Question: I've been setting up Continuous integration, and deployment in Team Foundation Server Online. When VSTSreleases the build to the DEV server (with the IIS Deployment template) the wrong project is being released.
The image below shows the project structure in my solution (asp.net core). I just need to deploy the WebApp.Web.MVC project which has dependencies on several other projects in the solution. Instead, VSTS deploys the WebApp.Application.Shared project.

I've tried moving the MVC project to the top of the list by putting an A in front of it. Also tried adding a parameter in the VSTS build definition with name 'Project' and value 'WebApp.Web.Mvc'. No results though.
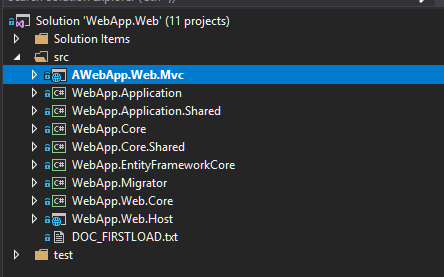
Answer: So I've managed to solve this problem by doing the following:
I added an additional step in the build process, first the entire solution is build, and then the second step is to build only the MVC project by referring to the mvc.csproj. Now, only the MVC project and its dependencies are being released to the IIS website.
<URL>
<URL>